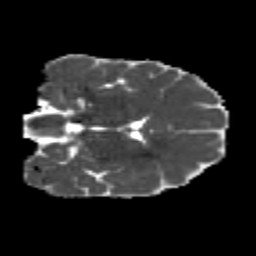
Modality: MD
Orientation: coronal
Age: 24
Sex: female
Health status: healthy
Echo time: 0.074 s